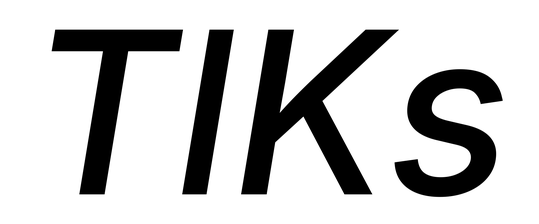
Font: Inter-Italic_Medium_Italic